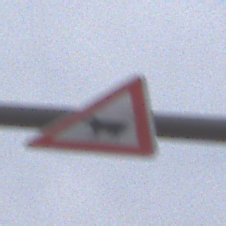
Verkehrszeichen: ViehtriebRechts
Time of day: Midday
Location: Outdoor (Suburban)
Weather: Overcast
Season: NotSpecified
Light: Natural